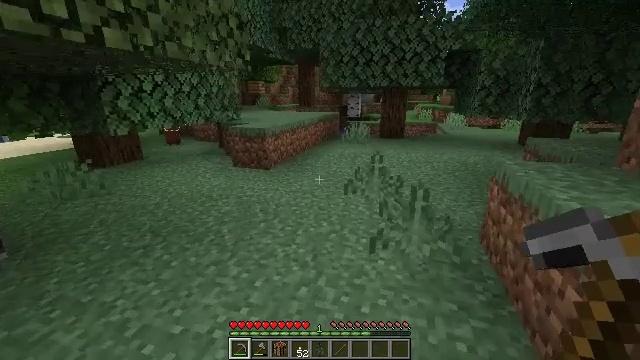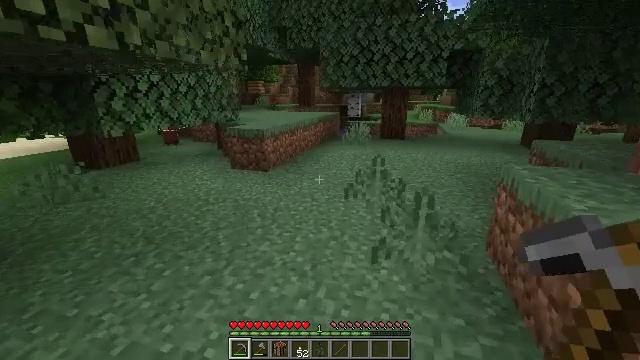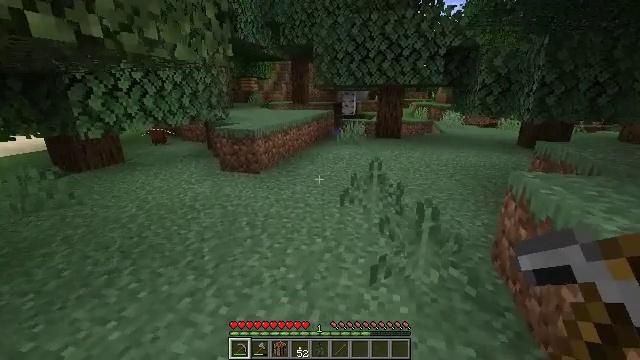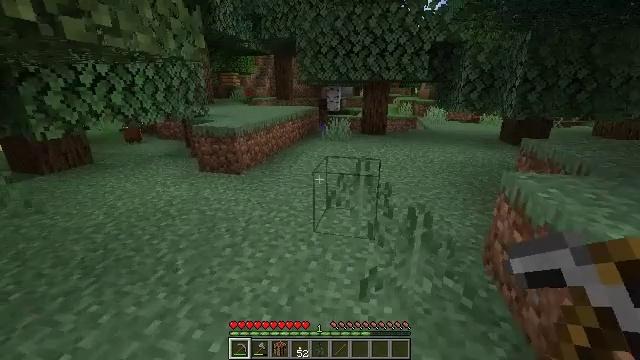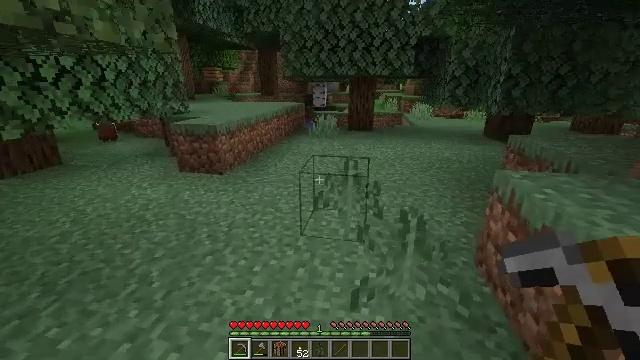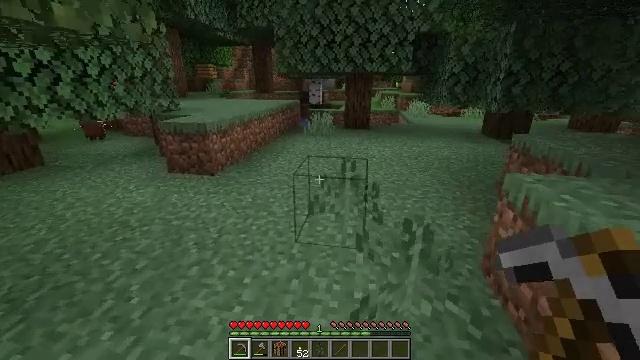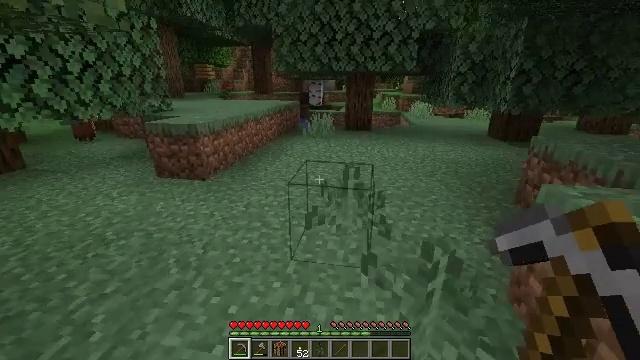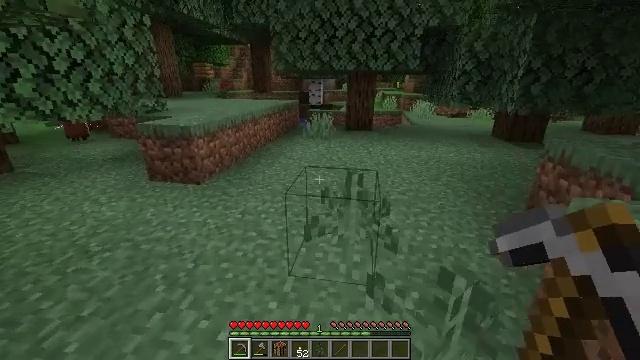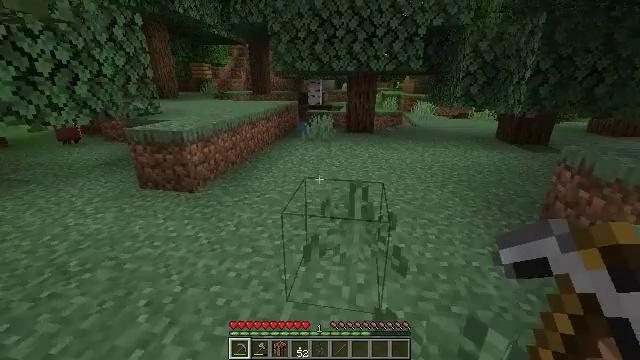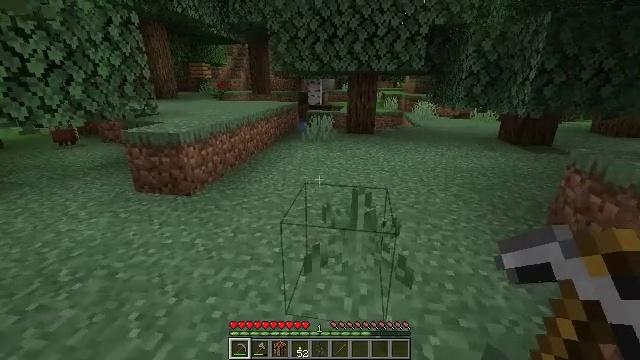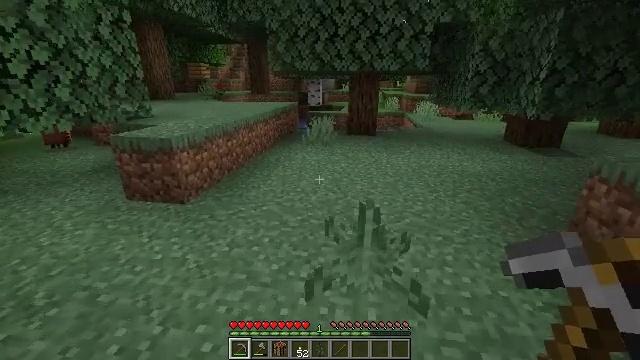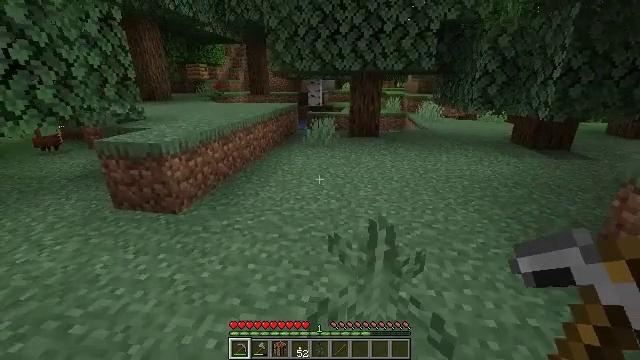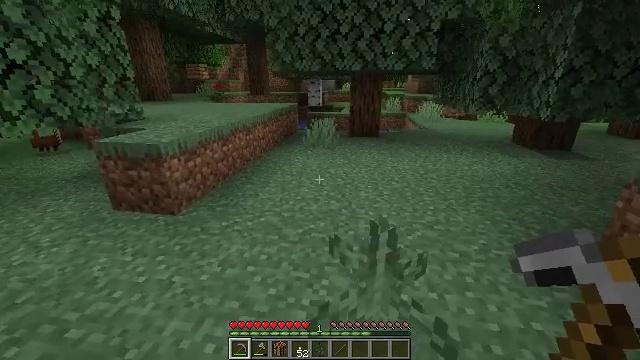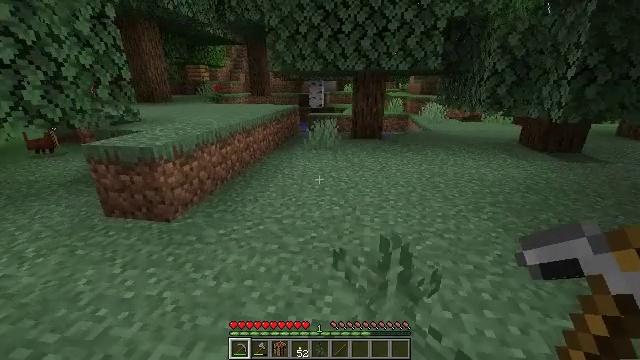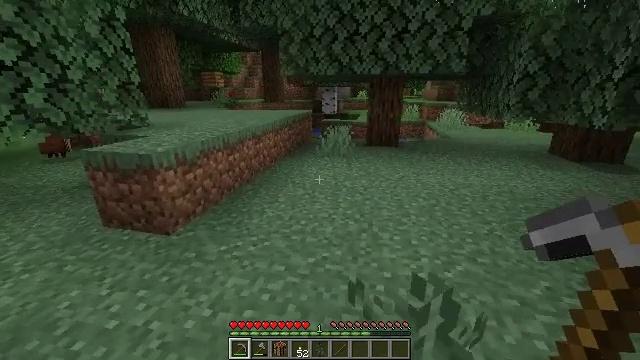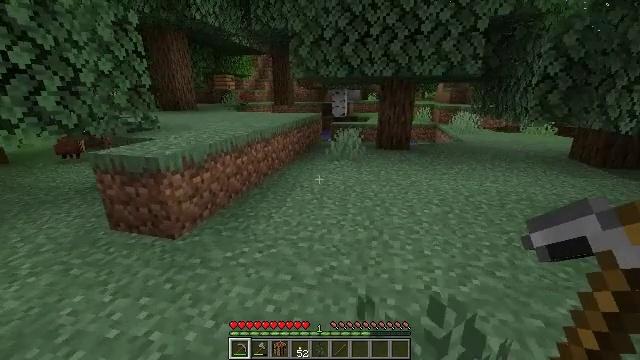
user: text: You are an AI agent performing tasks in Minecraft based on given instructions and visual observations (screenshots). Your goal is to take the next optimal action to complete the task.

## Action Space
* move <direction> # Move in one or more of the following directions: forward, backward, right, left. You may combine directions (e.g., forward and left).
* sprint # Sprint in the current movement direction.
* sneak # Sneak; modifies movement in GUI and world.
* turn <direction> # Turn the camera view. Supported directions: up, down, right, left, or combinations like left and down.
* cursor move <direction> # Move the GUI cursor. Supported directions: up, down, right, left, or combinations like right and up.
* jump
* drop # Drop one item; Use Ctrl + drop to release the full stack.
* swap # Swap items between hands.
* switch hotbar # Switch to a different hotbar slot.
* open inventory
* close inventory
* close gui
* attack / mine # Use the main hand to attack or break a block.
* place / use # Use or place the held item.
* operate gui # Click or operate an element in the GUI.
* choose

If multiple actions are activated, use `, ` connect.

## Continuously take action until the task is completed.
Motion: motion action
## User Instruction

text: Collect birch leaves from the tree.
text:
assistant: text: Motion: move forward
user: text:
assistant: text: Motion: move forward, turn right
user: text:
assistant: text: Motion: move forward, turn right
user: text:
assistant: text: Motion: move forward, turn right
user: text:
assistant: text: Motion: move forward
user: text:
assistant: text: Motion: move forward
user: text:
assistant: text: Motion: move forward
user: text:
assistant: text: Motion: move forward
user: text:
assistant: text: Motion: move forward
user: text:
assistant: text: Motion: move forward
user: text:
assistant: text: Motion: move forward
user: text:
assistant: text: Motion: move forward
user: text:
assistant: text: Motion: move forward
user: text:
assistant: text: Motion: move forward, turn left and up
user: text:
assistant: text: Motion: move forward, turn left
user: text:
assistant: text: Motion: move forward, turn left
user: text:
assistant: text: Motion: move forward
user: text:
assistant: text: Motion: move forward, turn left and up
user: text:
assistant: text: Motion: move forward
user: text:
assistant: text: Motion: move forward, turn left
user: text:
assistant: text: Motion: move forward, turn left
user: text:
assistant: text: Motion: move forward, turn left
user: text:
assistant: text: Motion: move forward, turn left
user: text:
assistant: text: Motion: move forward, turn left
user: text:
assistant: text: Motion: move forward, turn left
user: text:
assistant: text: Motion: move forward, turn left
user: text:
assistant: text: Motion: move forward, turn left
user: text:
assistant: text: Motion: move forward
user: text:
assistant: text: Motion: move forward
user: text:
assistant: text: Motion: move forward, jump